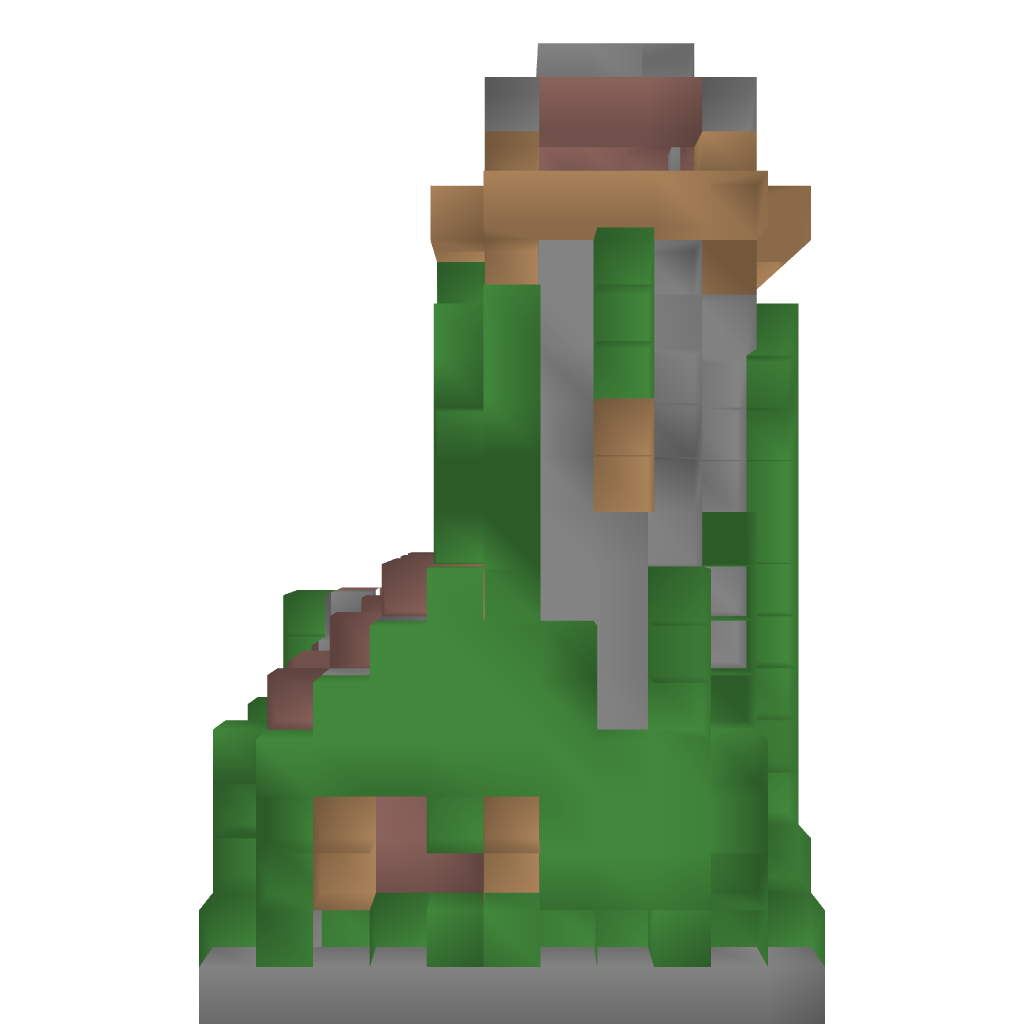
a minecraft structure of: Outpost bad low quality